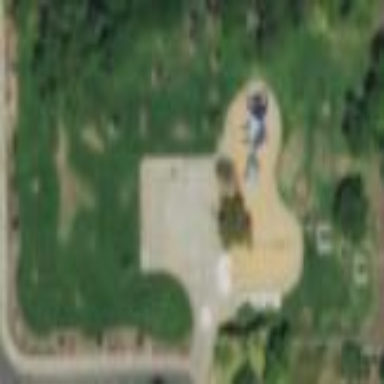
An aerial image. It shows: Park.